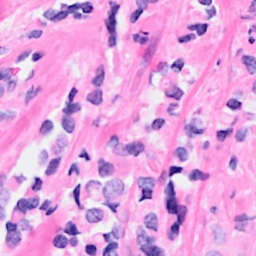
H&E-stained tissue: Breast